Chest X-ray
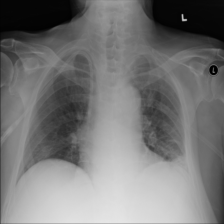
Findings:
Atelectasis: positive
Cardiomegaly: negative
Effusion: positive
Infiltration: positive
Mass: negative
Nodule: negative
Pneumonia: negative
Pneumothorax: negative
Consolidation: negative
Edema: negative
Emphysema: negative
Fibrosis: negative
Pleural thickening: negative
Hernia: negative